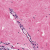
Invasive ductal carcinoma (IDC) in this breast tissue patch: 0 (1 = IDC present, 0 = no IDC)